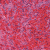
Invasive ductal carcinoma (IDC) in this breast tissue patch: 0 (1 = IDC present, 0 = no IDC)